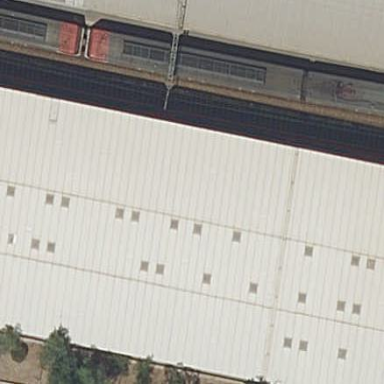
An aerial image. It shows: Train station building with station for public transport.